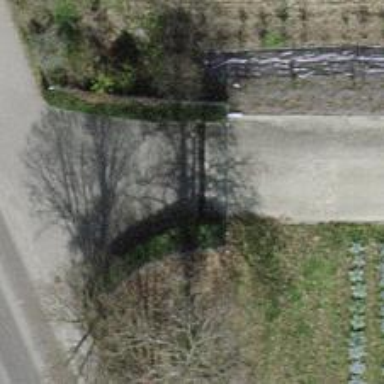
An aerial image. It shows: Gate.